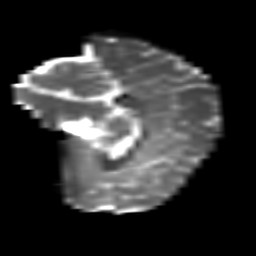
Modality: T2w
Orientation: sagittal
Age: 18
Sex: male
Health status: healthy
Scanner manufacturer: siemens
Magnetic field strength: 3 T
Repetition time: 8.6 s
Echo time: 0.095 s